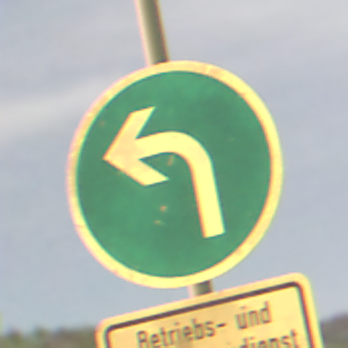
Verkehrszeichen: VorgeschriebeneFahrtrichtungLinks
Zusatzzeichen unten: BesondereFahrzeugeUndTransportgueter9
Umgebung: Outdoor, Urban
Tageszeit: Night
Wetter: PartlyCloudy
Licht: Artificial
Jahreszeit: NotSpecified
Kontrast: HighContrast